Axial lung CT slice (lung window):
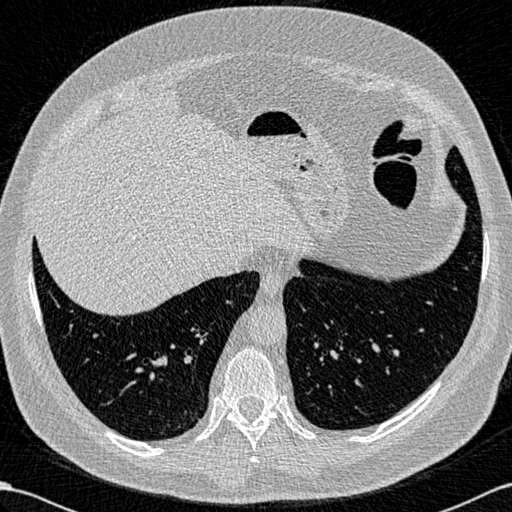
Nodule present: no